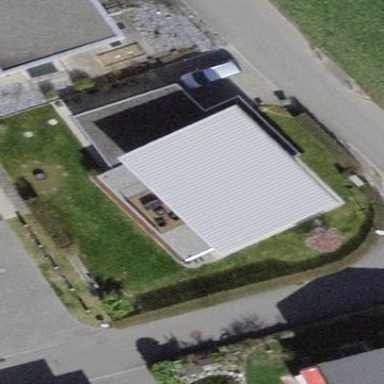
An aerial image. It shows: Flat-roofed building.